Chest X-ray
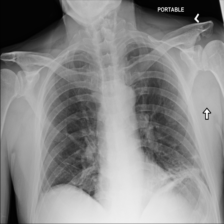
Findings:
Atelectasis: positive
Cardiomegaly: negative
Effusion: negative
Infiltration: negative
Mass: negative
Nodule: negative
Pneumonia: negative
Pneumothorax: negative
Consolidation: negative
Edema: negative
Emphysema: negative
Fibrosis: negative
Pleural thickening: negative
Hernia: negative